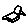
Label: bird